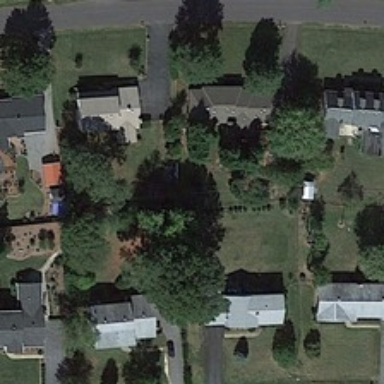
Some gray black buildings and green trees are in a medium residential area .